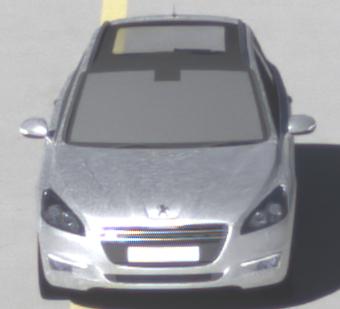
Make: Peugeot
Model: 508 SW 120 VTi
Detailed model: 508 (I) SW
Model produced from: 2011/03
Model produced until: 2014/05
Doors: 5
Color: white
Road condition: dry road
Daytime: morning or afternoon
Contrast: high contrast